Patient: sex M, age 31
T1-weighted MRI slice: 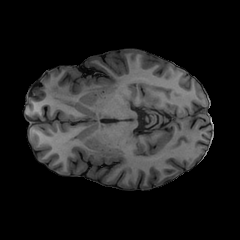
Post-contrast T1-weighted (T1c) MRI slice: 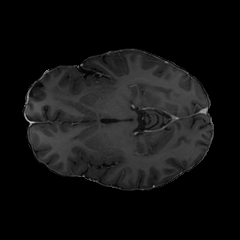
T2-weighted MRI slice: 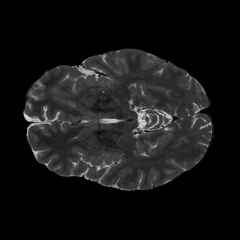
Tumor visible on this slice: yes
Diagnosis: Astrocytoma, IDH-mutant
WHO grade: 2